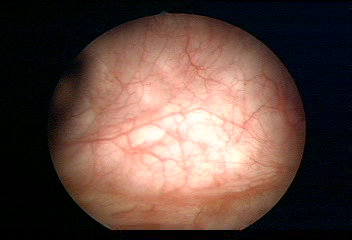
Modality: WLC
Class: Normal mucosa
Bladder cancer association: No